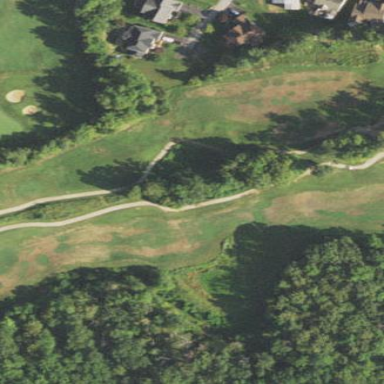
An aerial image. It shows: Well-maintained grassy area designated as golf fairway.